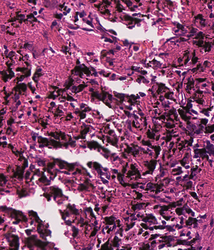
Tumor epithelial tissue: no
Tumor-associated stroma tissue: yes
Normal tissue: no